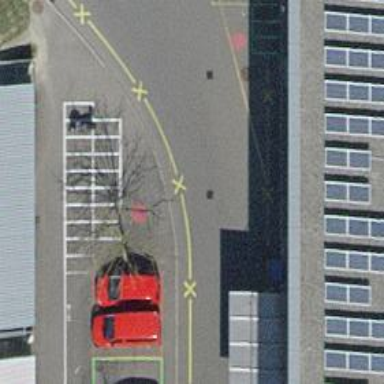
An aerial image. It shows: Bicycle repair station.